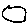
Label: circle